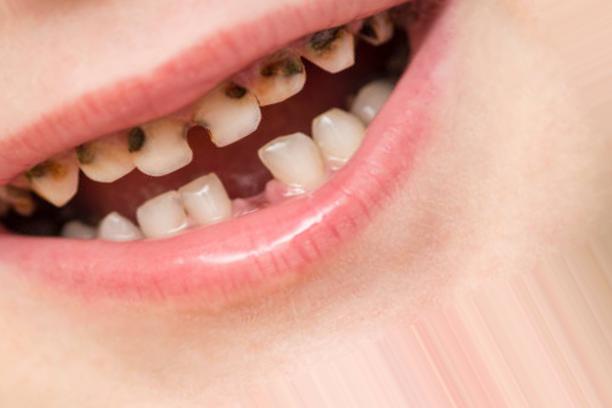
Condition: Caries